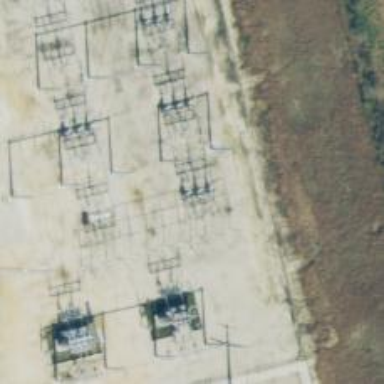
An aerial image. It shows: Switch used for power control.